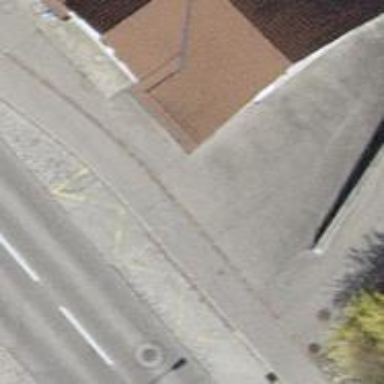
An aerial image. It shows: Bus stop with platform for public transport.